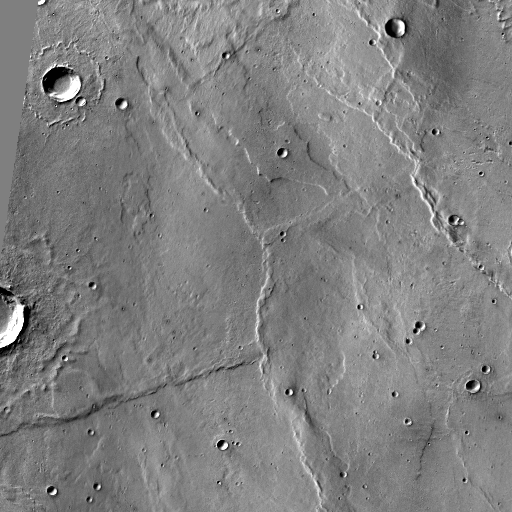
Crater classes present: Background, Other, Layered, Secondary